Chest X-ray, PA view. Patient: 51 years old, sex M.
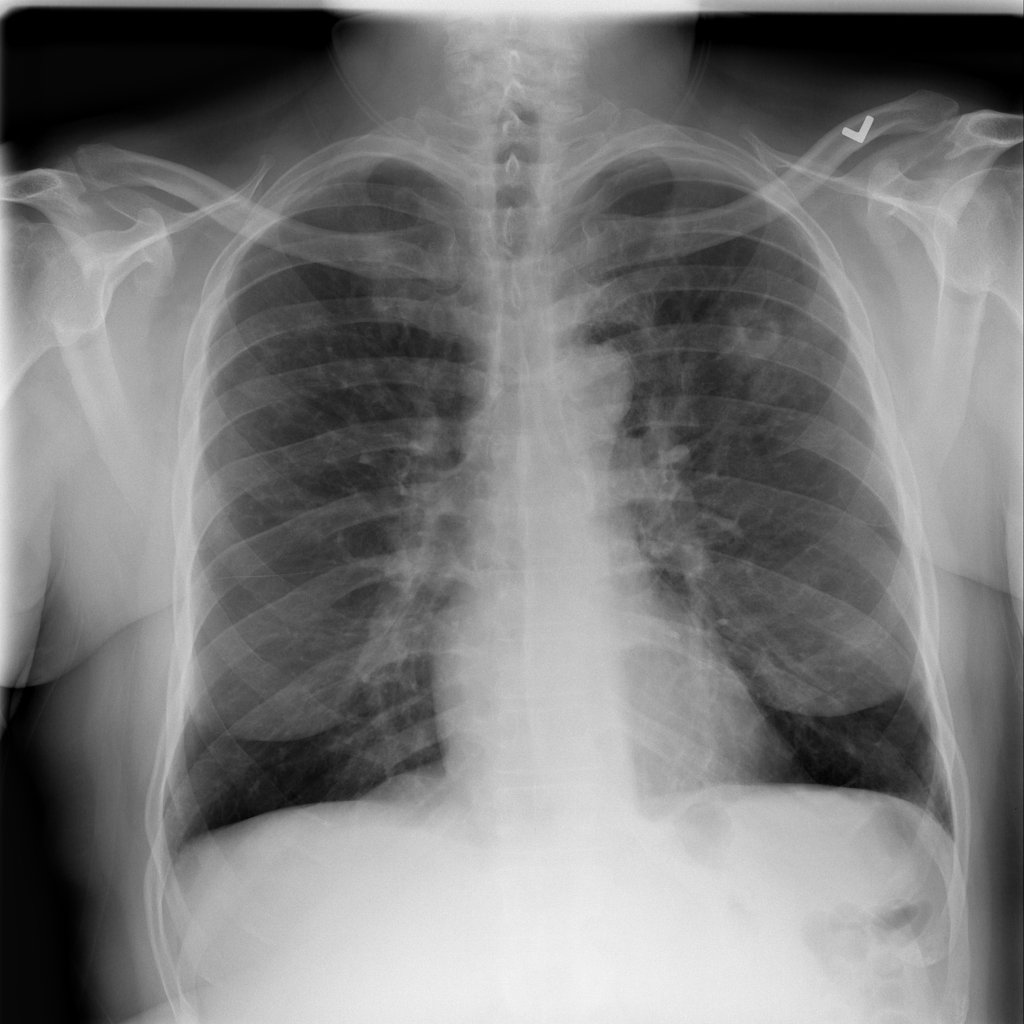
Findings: No Finding